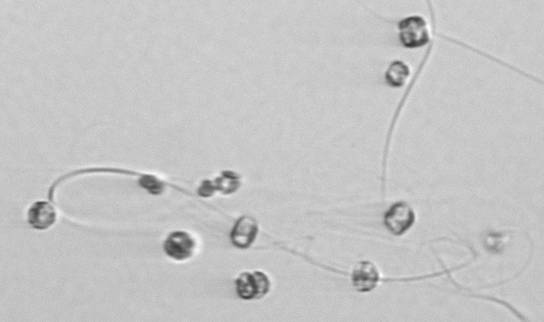
Label: Thalassiosira_sp_aff_mala